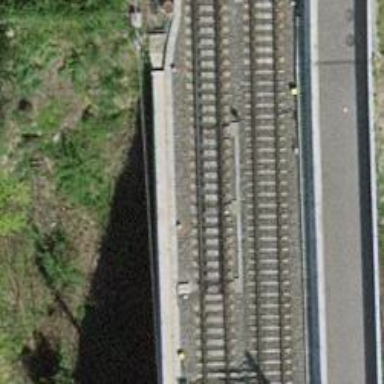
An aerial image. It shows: Bridge over railway with electrified contact lines.